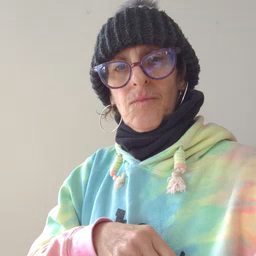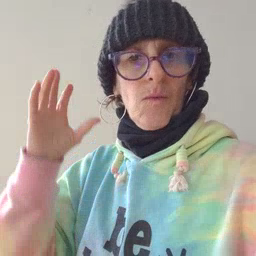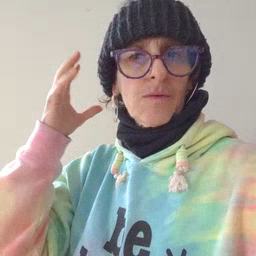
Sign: radio